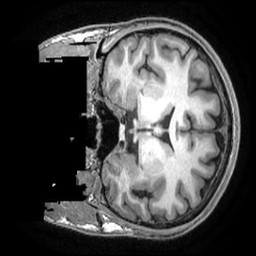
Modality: T1w
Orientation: coronal
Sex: male
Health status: healthy
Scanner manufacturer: ge